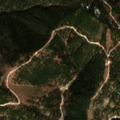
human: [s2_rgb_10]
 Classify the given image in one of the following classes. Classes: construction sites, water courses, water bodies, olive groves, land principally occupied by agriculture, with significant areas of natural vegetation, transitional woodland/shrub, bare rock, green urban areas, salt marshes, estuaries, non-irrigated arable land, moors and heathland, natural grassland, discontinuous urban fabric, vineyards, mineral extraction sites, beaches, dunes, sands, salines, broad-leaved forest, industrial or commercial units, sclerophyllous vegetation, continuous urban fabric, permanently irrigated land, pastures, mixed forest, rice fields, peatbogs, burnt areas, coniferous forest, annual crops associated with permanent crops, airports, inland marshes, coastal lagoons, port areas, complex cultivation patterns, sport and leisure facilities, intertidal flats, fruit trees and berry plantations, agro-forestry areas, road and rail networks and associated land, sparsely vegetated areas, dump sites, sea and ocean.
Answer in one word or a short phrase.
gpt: coniferous forest, mixed forest